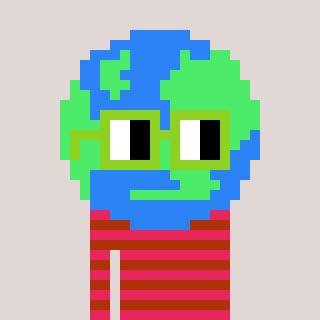
a pixel art character with square light green glasses, a earth-shaped head and a hotbrown-colored body on a warm background